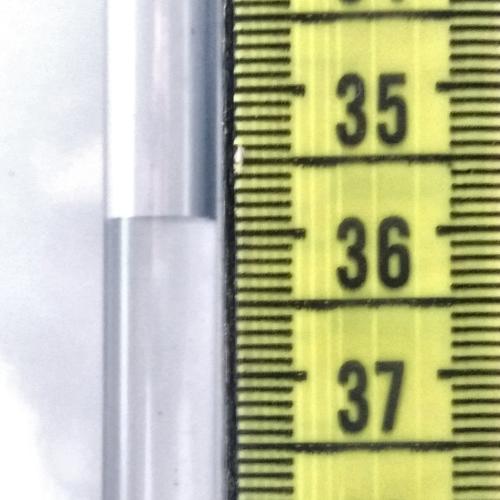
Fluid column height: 35.9 cm